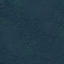
Land use / land cover: Forest